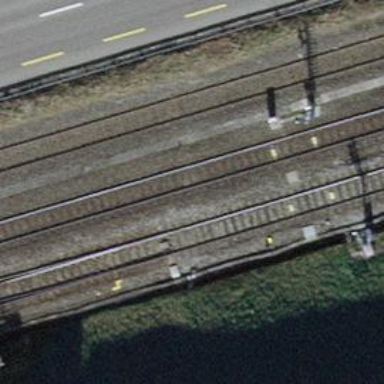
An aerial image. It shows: Railway switch.